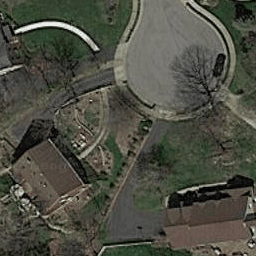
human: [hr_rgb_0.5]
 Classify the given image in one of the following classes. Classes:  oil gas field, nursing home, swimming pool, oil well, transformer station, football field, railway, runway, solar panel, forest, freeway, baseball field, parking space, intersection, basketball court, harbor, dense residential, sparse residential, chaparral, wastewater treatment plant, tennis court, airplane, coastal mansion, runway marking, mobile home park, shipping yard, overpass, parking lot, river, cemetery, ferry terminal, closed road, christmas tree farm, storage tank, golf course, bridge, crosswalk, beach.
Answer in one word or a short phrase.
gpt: closed road